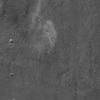
Label: not_dusty